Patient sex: M
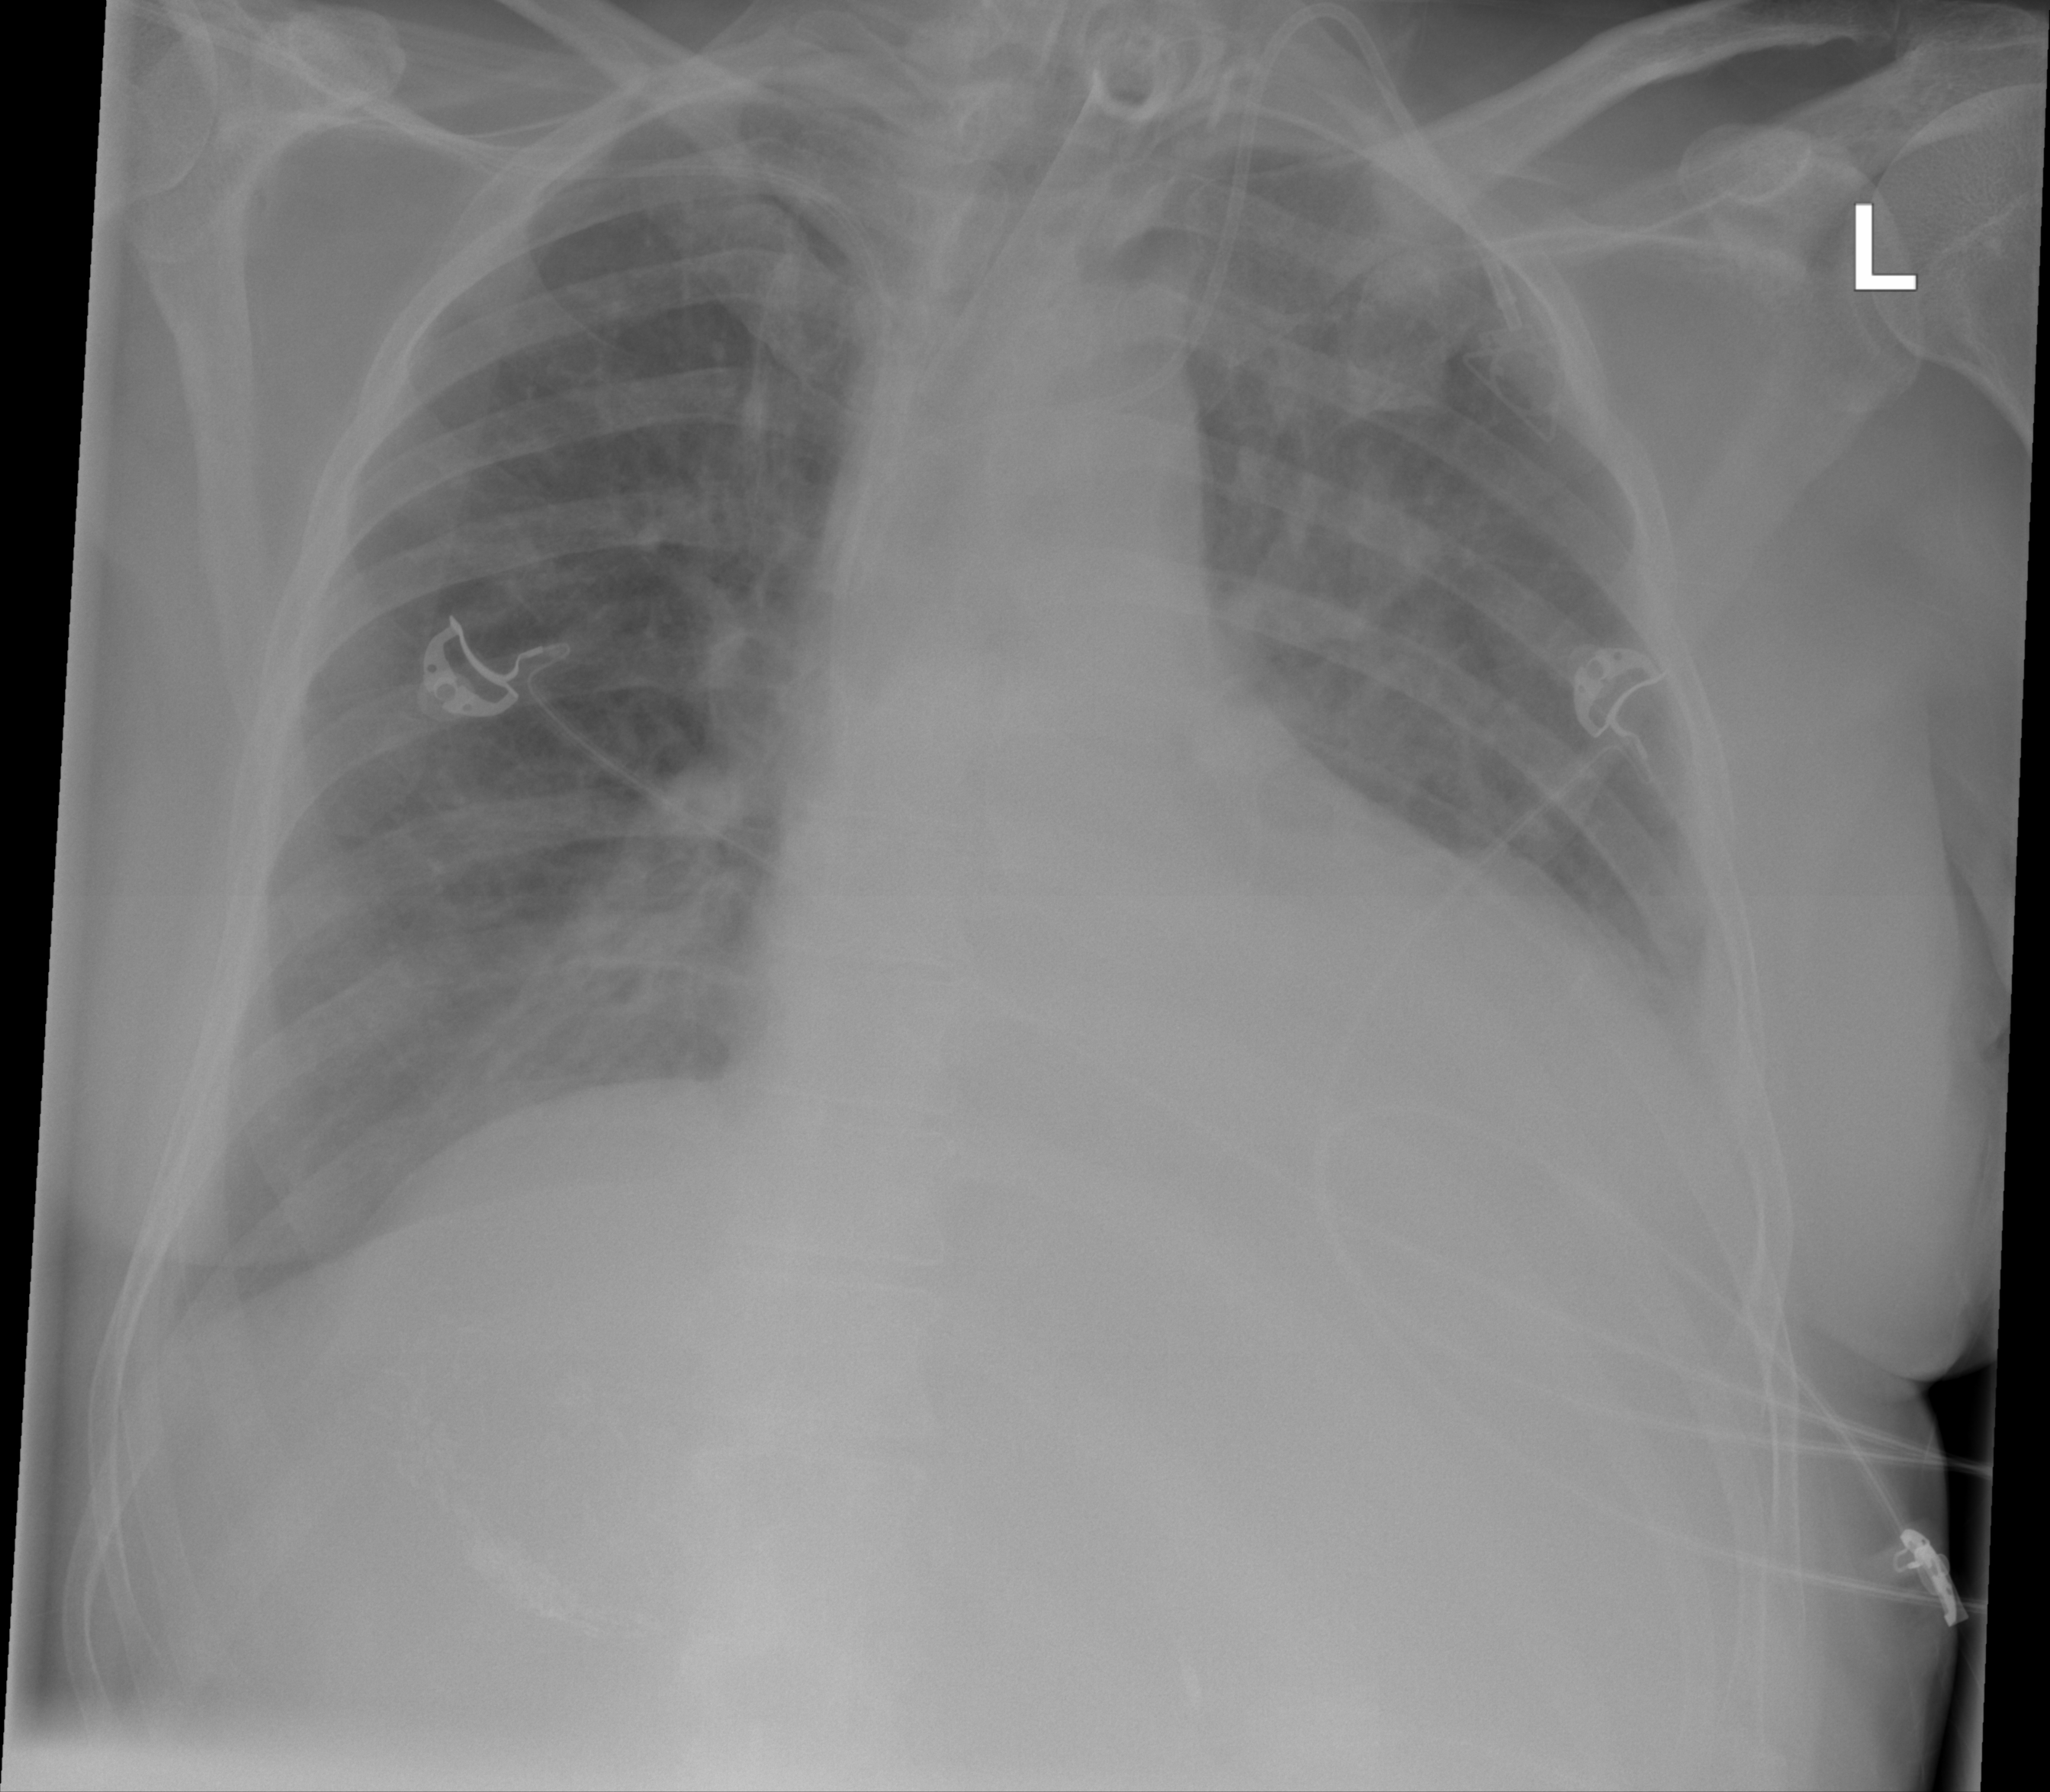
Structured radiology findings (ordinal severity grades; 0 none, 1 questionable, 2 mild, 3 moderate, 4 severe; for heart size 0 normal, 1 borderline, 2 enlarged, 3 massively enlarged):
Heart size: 2
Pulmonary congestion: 2
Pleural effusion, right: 0
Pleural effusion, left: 2
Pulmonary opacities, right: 0
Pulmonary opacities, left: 0
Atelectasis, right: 0
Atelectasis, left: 2